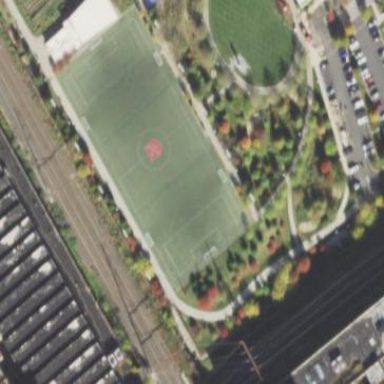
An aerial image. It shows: Multi-sport pitch for leisure and various sports activities.